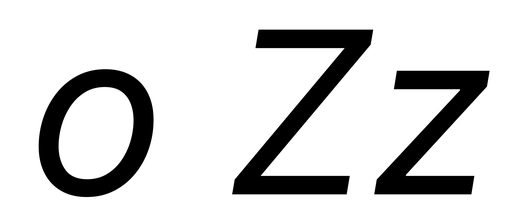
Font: Inter-Italic_Italic